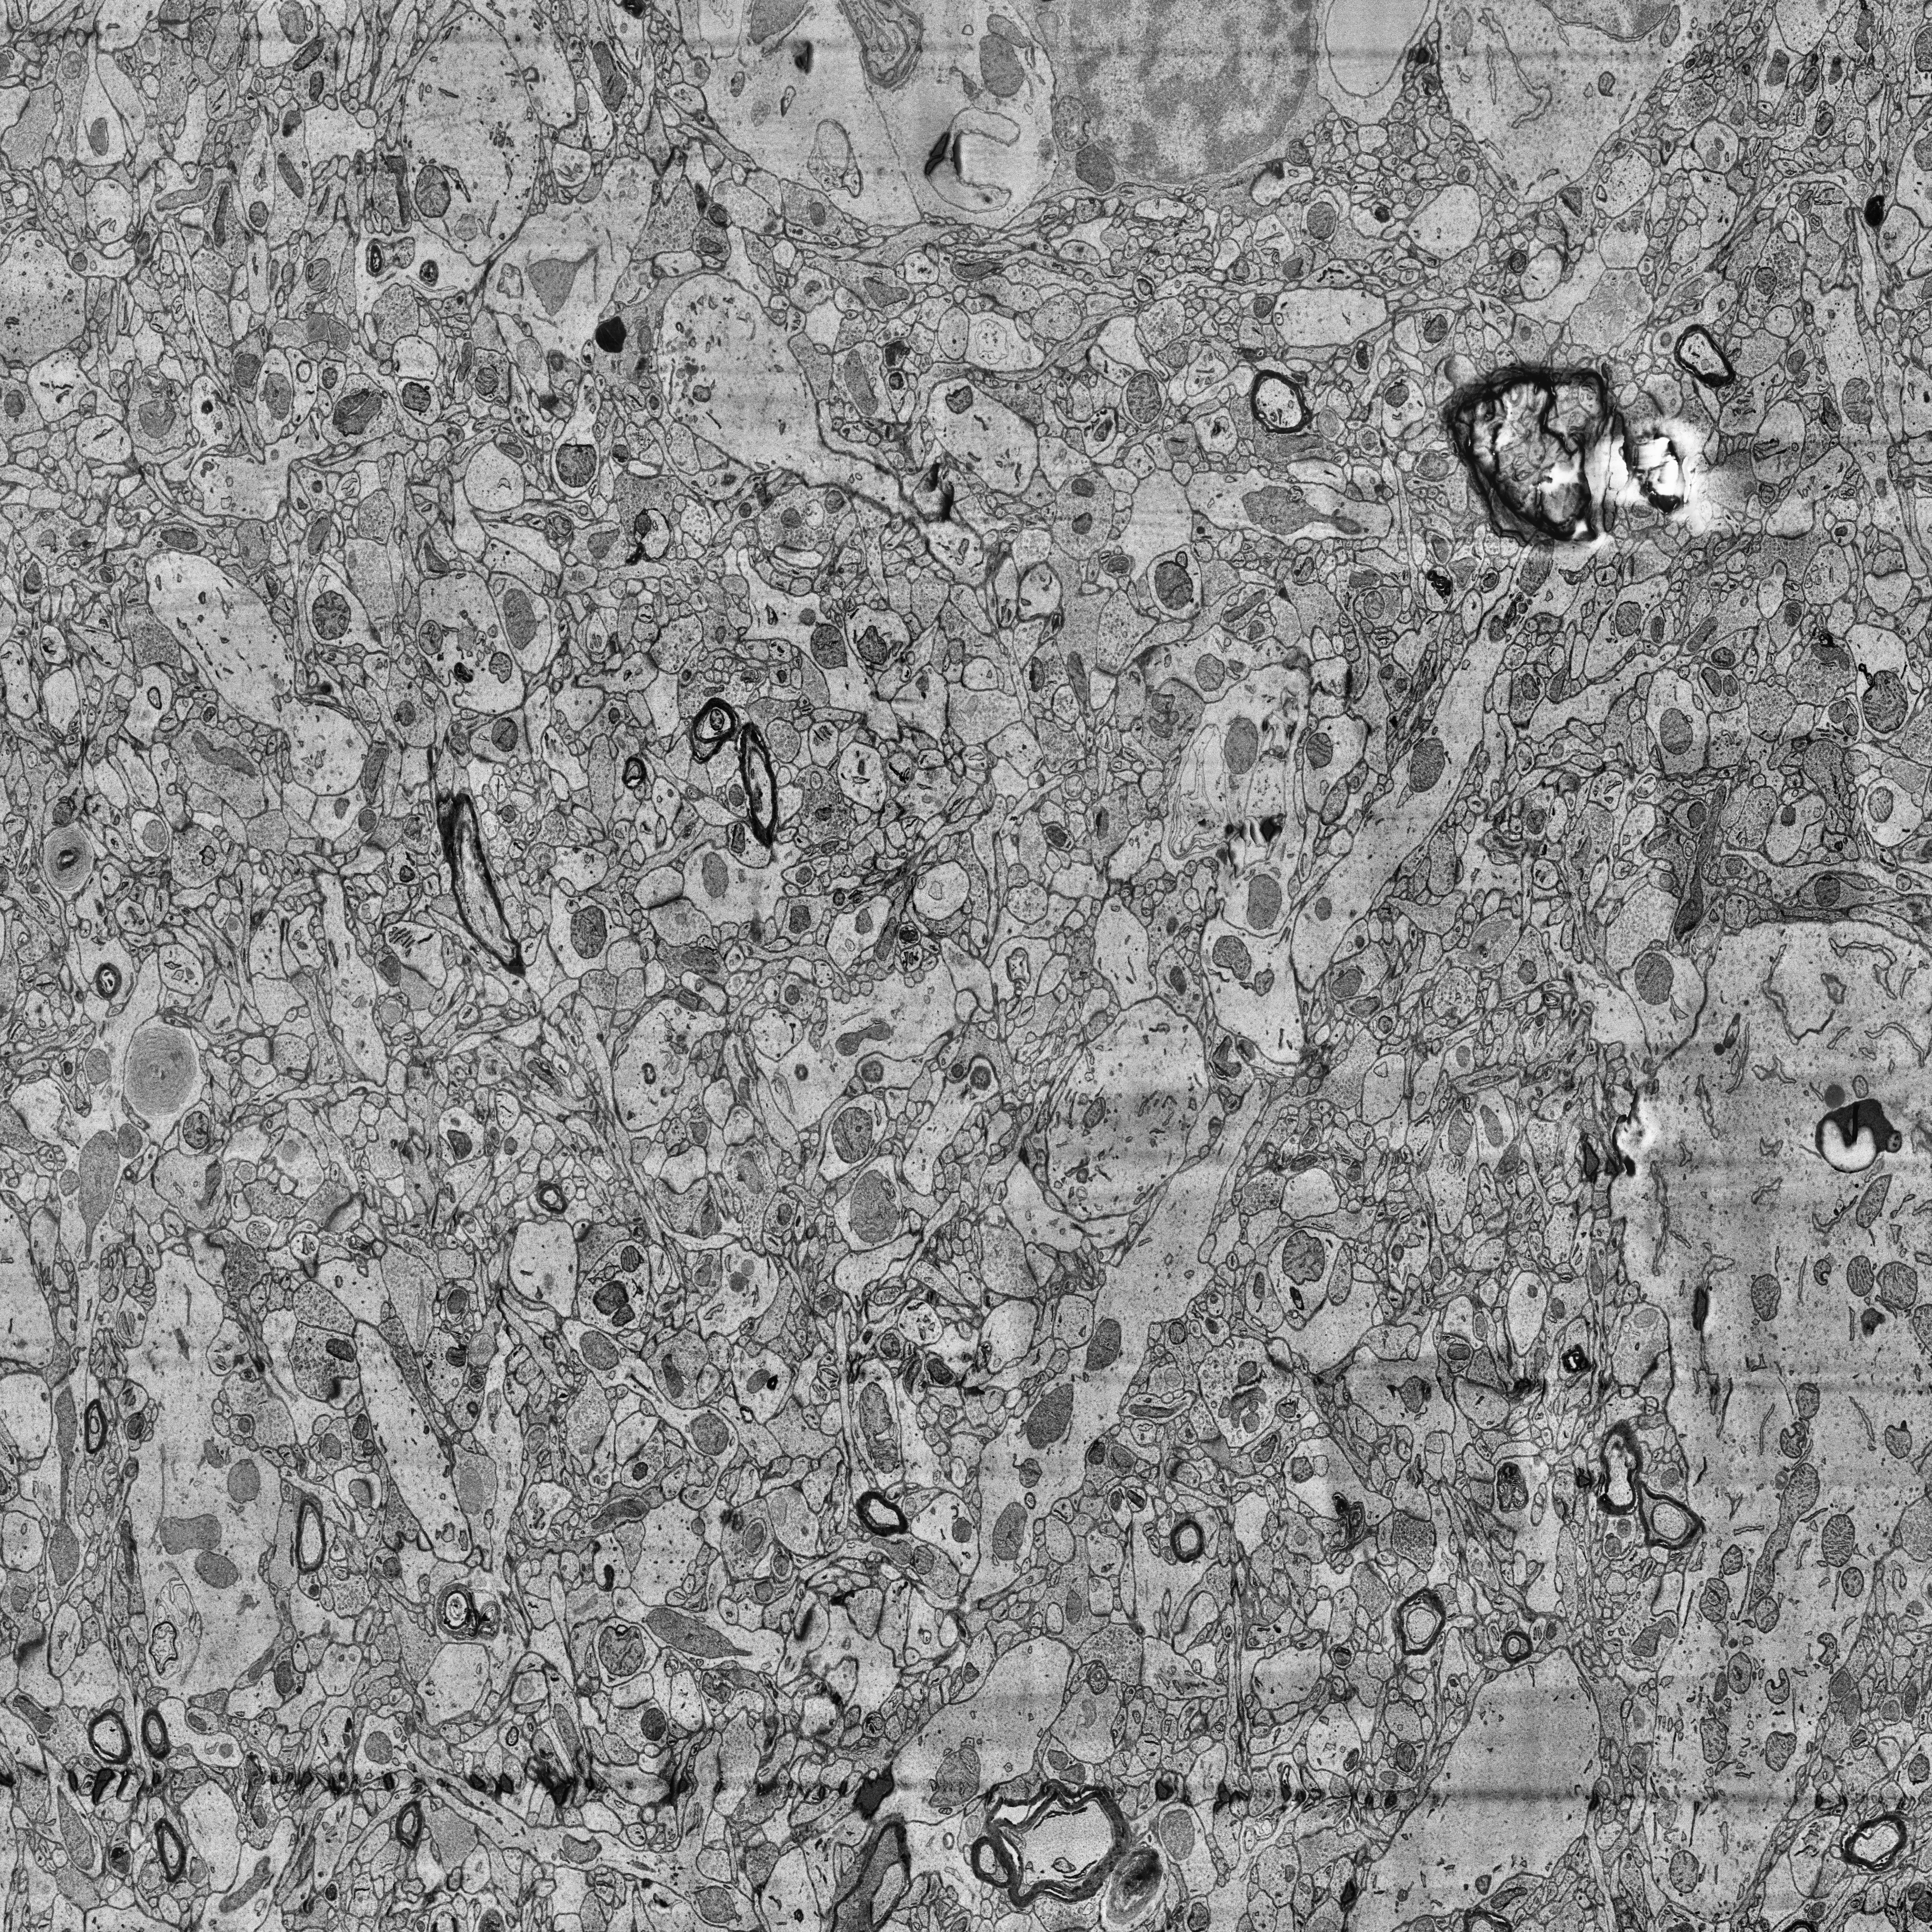
Electron microscopy slice of human cortex tissue
Slice depth (z): 172
Mitochondria instances in slice: 492